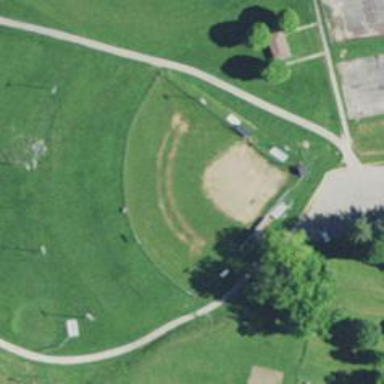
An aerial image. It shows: Softball pitch for leisure land activities.